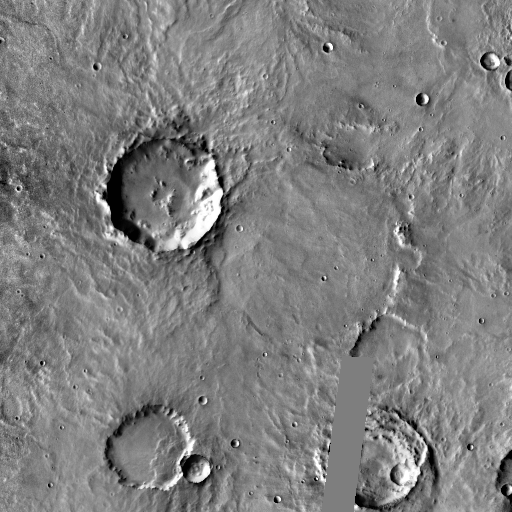
Crater classes present: Background, Other, Layered, Buried, Secondary